Field crop: maize
Growth stage: 2
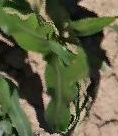
Species: maize